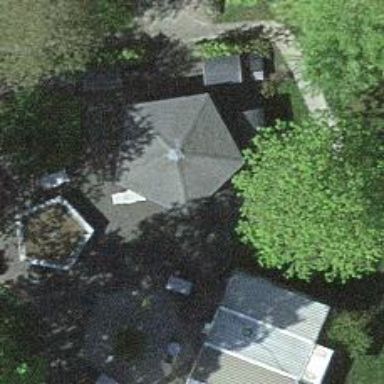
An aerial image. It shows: View of roof of building.